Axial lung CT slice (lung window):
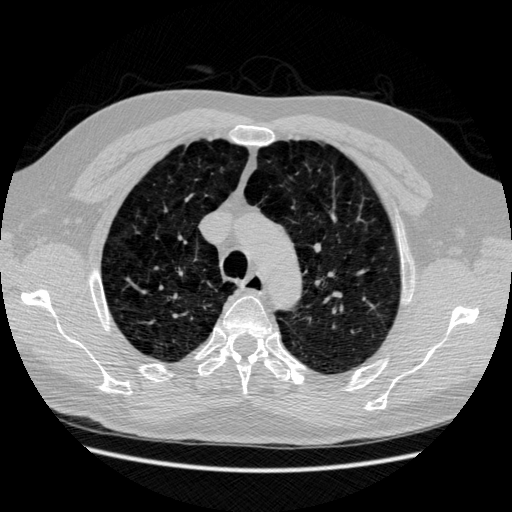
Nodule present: no